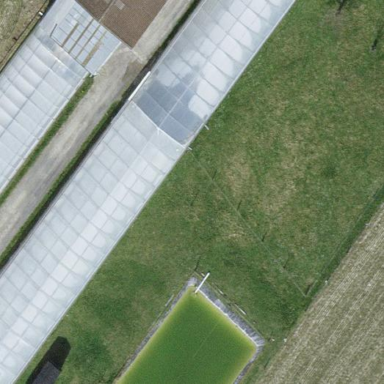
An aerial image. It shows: Greenhouse.